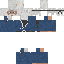
A male human skin with medium skin, wearing brown long hair dressed in a blue robe top and red pants, featuring a closed mouth.